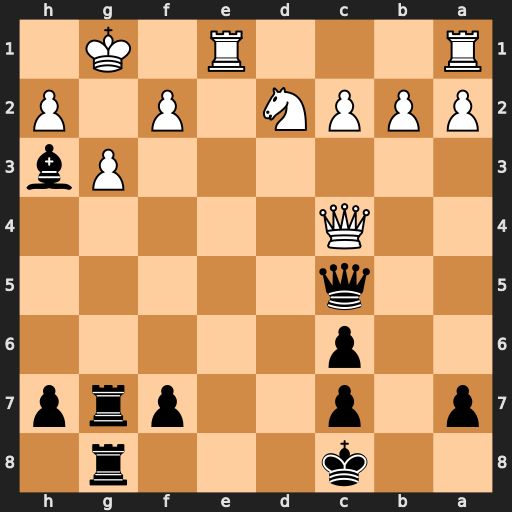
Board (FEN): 2k3r1/p1p2prp/2p5/2q5/2Q5/6Pb/PPPN1P1P/R3R1K1
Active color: b
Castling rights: -
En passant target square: -
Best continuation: Rxg3+ hxg3 Rxg3+ Kh1 Qxf2 Re8+ Kd7